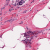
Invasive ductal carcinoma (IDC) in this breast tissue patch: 0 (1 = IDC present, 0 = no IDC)